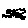
Label: hexagon